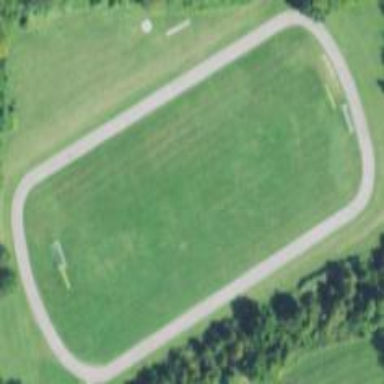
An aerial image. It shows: Track located within leisure land area.